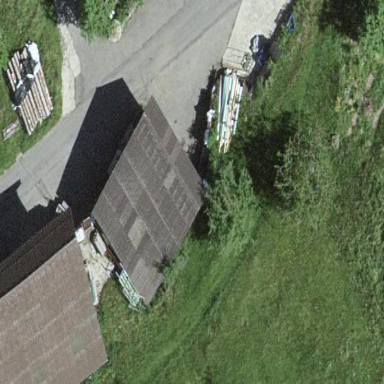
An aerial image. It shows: Shed.